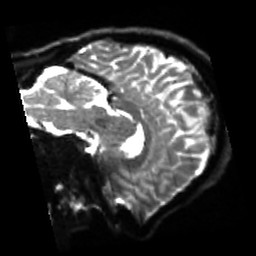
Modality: sbref
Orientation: sagittal
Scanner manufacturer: siemens
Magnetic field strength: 3 T
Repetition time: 4 s
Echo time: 0.0594 s